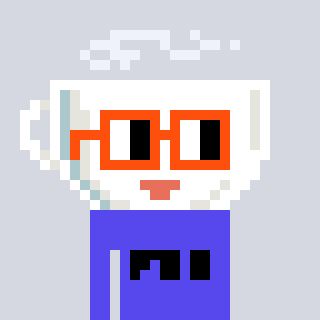
a pixel art character with square orange glasses, a mug-shaped head and a computerblue-colored body on a cool background